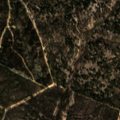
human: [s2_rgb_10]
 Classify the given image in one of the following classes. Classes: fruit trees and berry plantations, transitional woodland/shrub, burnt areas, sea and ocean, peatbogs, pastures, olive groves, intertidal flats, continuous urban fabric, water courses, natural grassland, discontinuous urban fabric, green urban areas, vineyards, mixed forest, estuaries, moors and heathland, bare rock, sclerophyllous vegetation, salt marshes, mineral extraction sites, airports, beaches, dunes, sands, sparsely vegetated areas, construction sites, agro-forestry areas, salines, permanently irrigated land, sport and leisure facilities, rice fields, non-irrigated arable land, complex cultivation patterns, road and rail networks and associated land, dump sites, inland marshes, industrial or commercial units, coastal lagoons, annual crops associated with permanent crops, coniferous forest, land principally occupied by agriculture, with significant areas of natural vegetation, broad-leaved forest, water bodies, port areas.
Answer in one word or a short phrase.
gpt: agro-forestry areas, broad-leaved forest, coniferous forest, mixed forest